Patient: sex F, age 67
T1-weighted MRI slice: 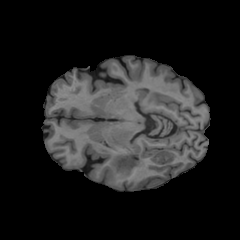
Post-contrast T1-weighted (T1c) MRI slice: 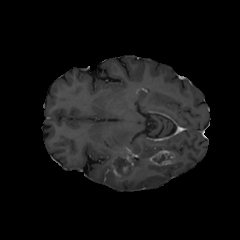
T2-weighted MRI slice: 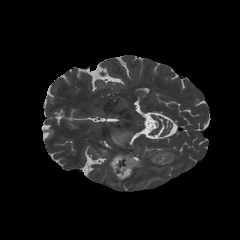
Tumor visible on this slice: yes
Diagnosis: Glioblastoma, IDH-wildtype
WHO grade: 4